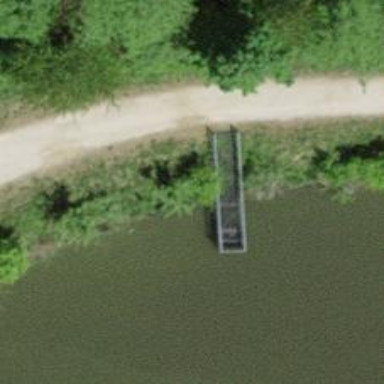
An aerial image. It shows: Metal-surfaced path bridge.